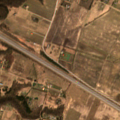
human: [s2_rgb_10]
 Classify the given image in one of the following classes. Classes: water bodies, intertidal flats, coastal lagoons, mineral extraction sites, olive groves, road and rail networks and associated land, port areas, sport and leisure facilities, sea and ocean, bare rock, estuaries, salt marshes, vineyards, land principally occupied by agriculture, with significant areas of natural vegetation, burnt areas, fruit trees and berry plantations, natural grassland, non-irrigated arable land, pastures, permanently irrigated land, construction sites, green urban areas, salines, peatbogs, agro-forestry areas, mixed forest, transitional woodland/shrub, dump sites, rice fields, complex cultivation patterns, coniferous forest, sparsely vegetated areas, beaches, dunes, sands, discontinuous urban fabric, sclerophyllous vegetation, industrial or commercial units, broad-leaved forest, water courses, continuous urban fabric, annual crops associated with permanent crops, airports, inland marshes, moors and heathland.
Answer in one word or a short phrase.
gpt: road and rail networks and associated land, non-irrigated arable land, complex cultivation patterns, broad-leaved forest, mixed forest